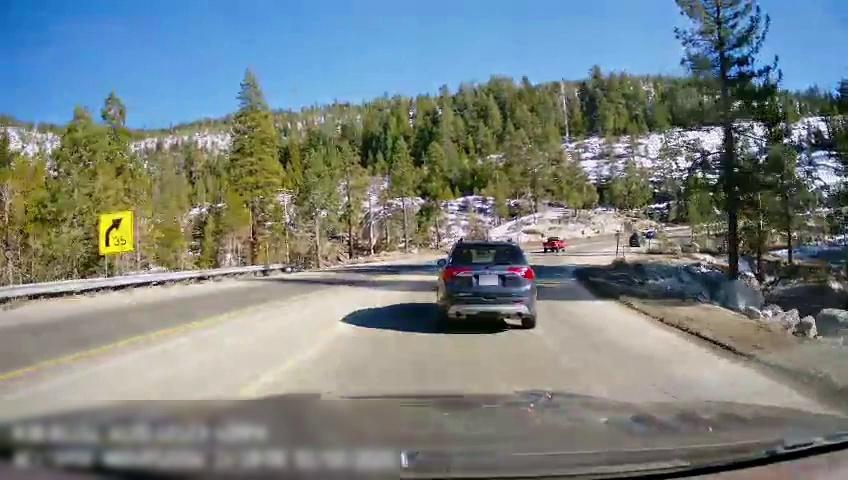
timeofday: Day
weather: Sunny
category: Drivable Space
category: Vehicles | SUV
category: Vehicles | Truck
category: Vehicles | Car
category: Vehicles | SUV
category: Lanes | Current Lane
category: Lanes | Alternate Lane
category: Lanes | Opposite Lane
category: Lanes | Opposite Lane
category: Traffic | Signs